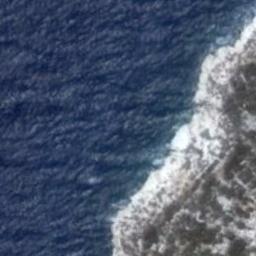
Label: beach